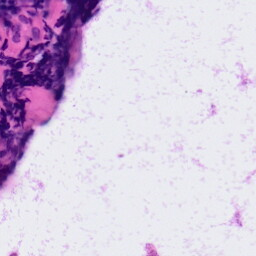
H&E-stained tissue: LymphNode